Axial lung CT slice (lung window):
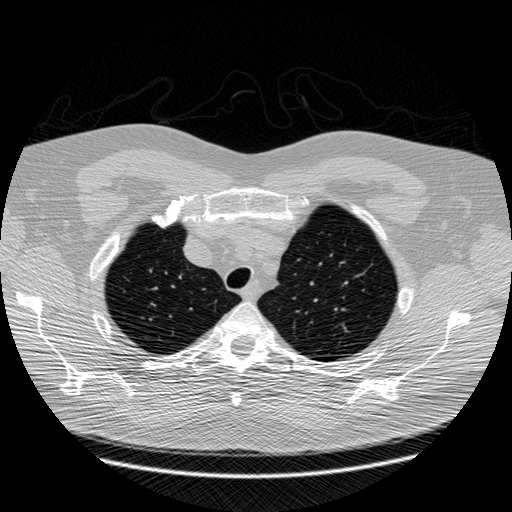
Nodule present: no